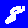
Digit: 8